This is a demodulated (Hilbert-envelope) spectrum computed from a bearing vibration snapshot; the dashed markers indicate where each bearing fault type would appear (BPFO, BPFI, BSF, FTF). What is the most likely bearing condition (normal, inner_race, outer_race, ball)?
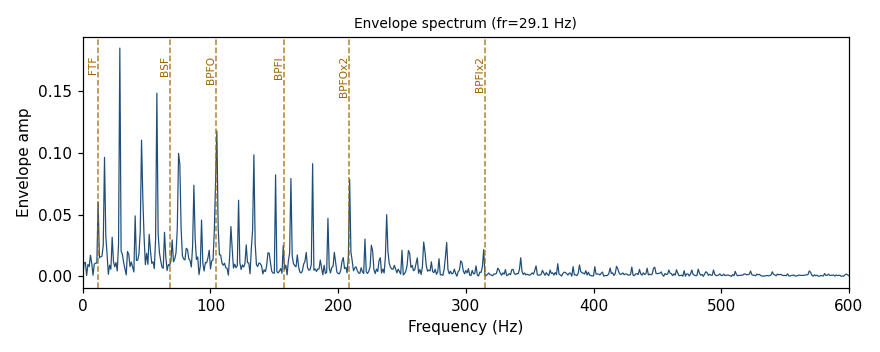
Answer: outer_race